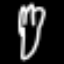
Label: fork